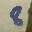
Label: 8